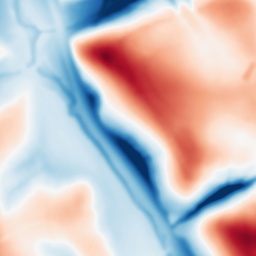
Category: multiscale
Decomposition family: dog_multiscale
Decomposition parameters: sigma_ratio: 2
n_scales: 4
base_sigma: 2
Upsampling method: bilinear
Upsampling parameters: scale: 4
Upsampling scale: 4